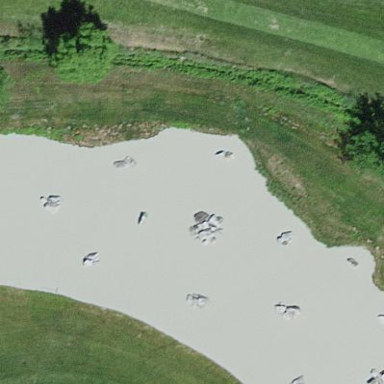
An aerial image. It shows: Golf bunker with fine gravel surface.